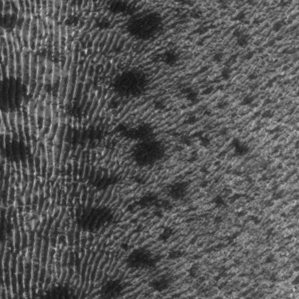
Label: frost